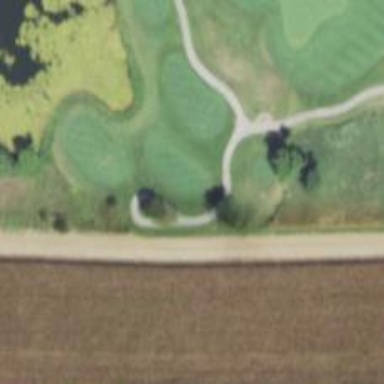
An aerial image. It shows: Service road designated as golf cart path.